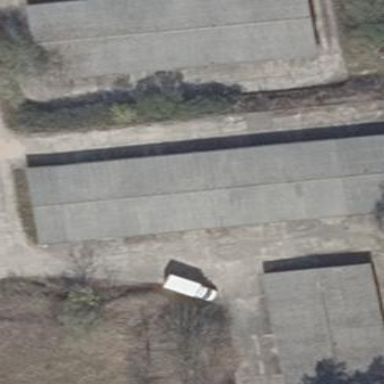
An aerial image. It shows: Group of garages.